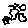
Label: hexagon